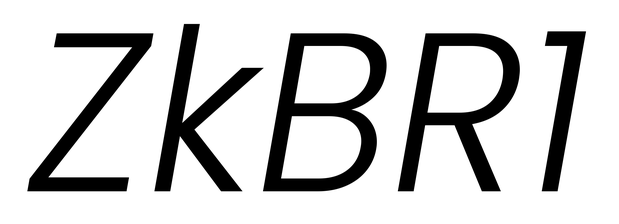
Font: Poppins-LightItalic